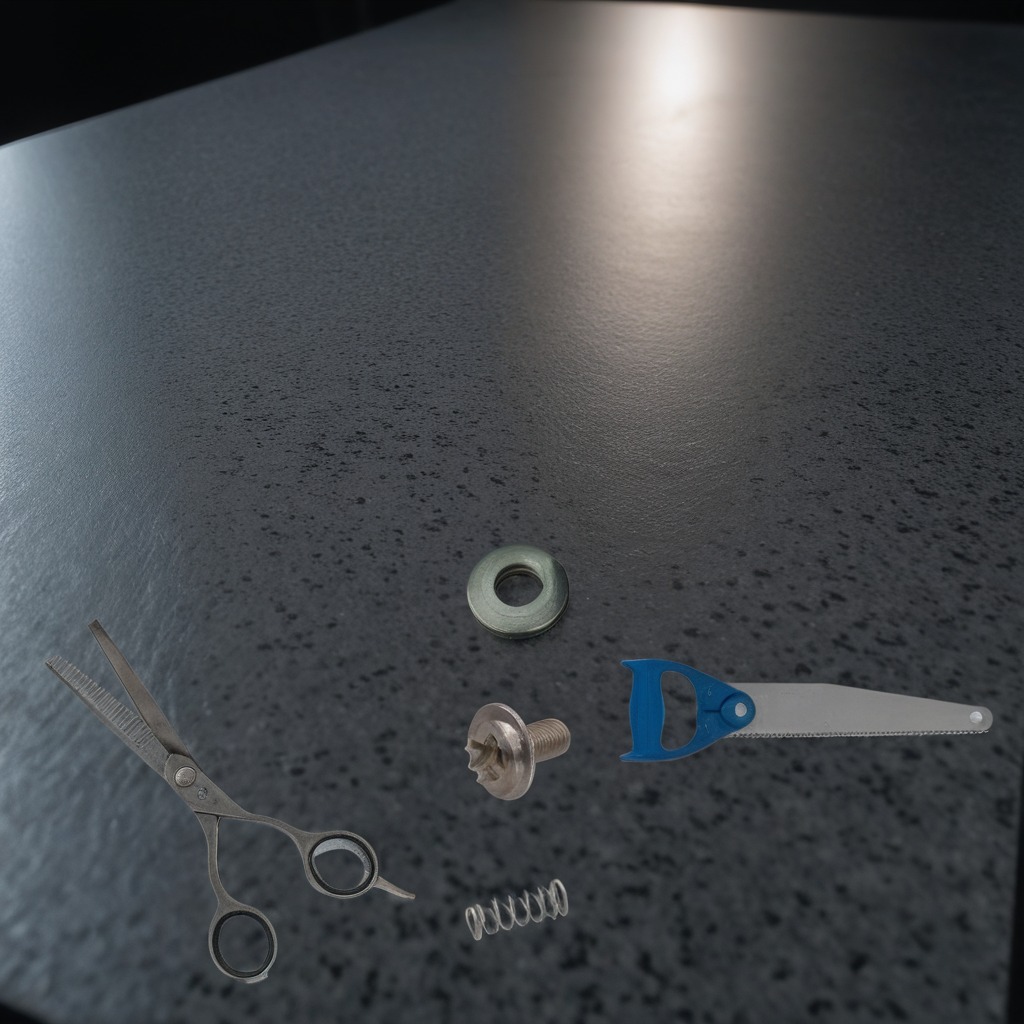
A flat metal washer, a metal machine screw, a coiled metal spring, a handheld metal saw, and a pair of scissors are lying on the granite table.